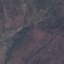
Land use / land cover class: HerbaceousVegetation